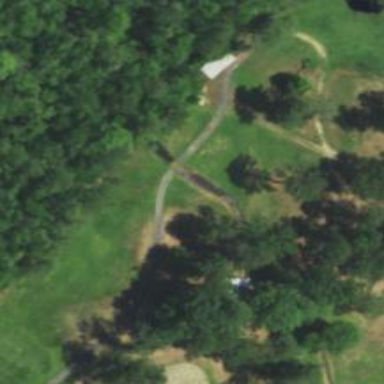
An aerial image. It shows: Footway that doubles as golf path.